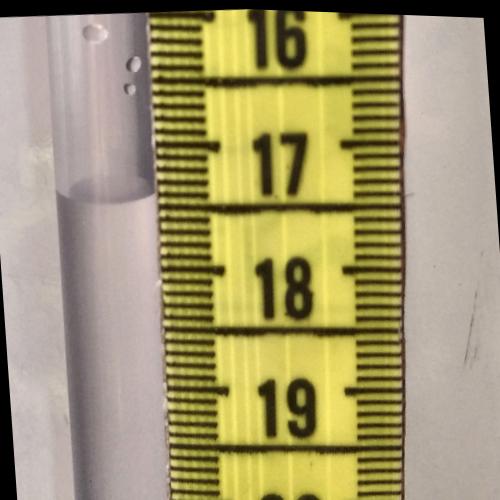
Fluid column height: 17.4 cm